Question: I have the following:

'''
$(".bg .thumb_wrapper").click(function() {
$(".bg .thumb_wrapper").removeClass("active");
$(this).addClass("active");
});
'''
So every time I click on a new background, it is highlighted and is given a class "active" and the previous active class is removed.
Now all I need to do is create a variable and set it to the data-name attribute for that active item.
'''
<div class="thumb_wrapper active">
<img src="images/backgrounds/thumb/bg2.jpg" data-name="bg2.jpg">
</div>
'''
So if I put it in the click function, it will work fine:
'''
var bg = $(".bg .thumb_wrapper.active img").attr("data-name");
console.log(bg);
'''
so every time it is clicked, it tells me the value. But I need to access that variable outside of that function.. so it needs to be global.
Is there anything I can do to grab the value of data-name on the start of the page, not on a click function? And when I do click a new BG and the active class is updated, then the variable will be updated also?
Hope that makes sense.
Thanks!
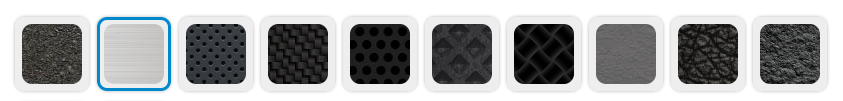
Answer: Declare the variable outside the function so its scope is not limited to the click handler.
'''
var bg;
$(".bg .thumb_wrapper").click(function() {
$(".bg .thumb_wrapper").removeClass("active");
$(this).addClass("active");
bg = $(".bg .thumb_wrapper.active img").data("name");
});
console.log(bg); //accessible outside
'''
If you want the value of 'bg' to be updated everytime a new BG is clicked, you must do the assignment in the click handler as above.
<URL>